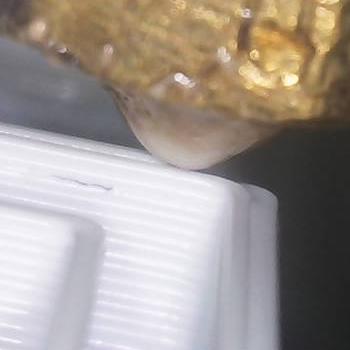
Flow rate: 74%